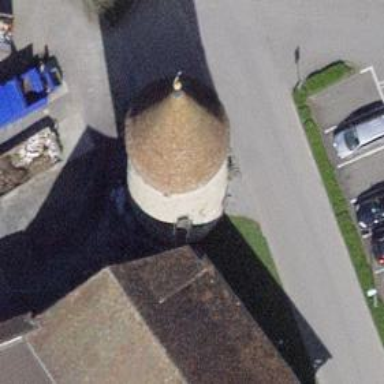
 serving as tourist attraction. It is man-made structure."